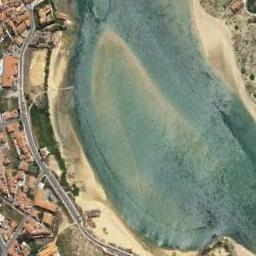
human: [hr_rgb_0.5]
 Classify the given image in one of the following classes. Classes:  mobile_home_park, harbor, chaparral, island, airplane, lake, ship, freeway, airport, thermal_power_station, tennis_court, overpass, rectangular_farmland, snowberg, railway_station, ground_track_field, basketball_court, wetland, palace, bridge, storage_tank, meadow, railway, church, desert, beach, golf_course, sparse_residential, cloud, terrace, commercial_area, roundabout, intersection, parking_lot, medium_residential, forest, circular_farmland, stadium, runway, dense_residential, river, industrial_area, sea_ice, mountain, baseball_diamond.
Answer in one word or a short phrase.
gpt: beach